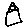
Label: house